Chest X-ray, PA view. Patient: 60 years old, sex M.
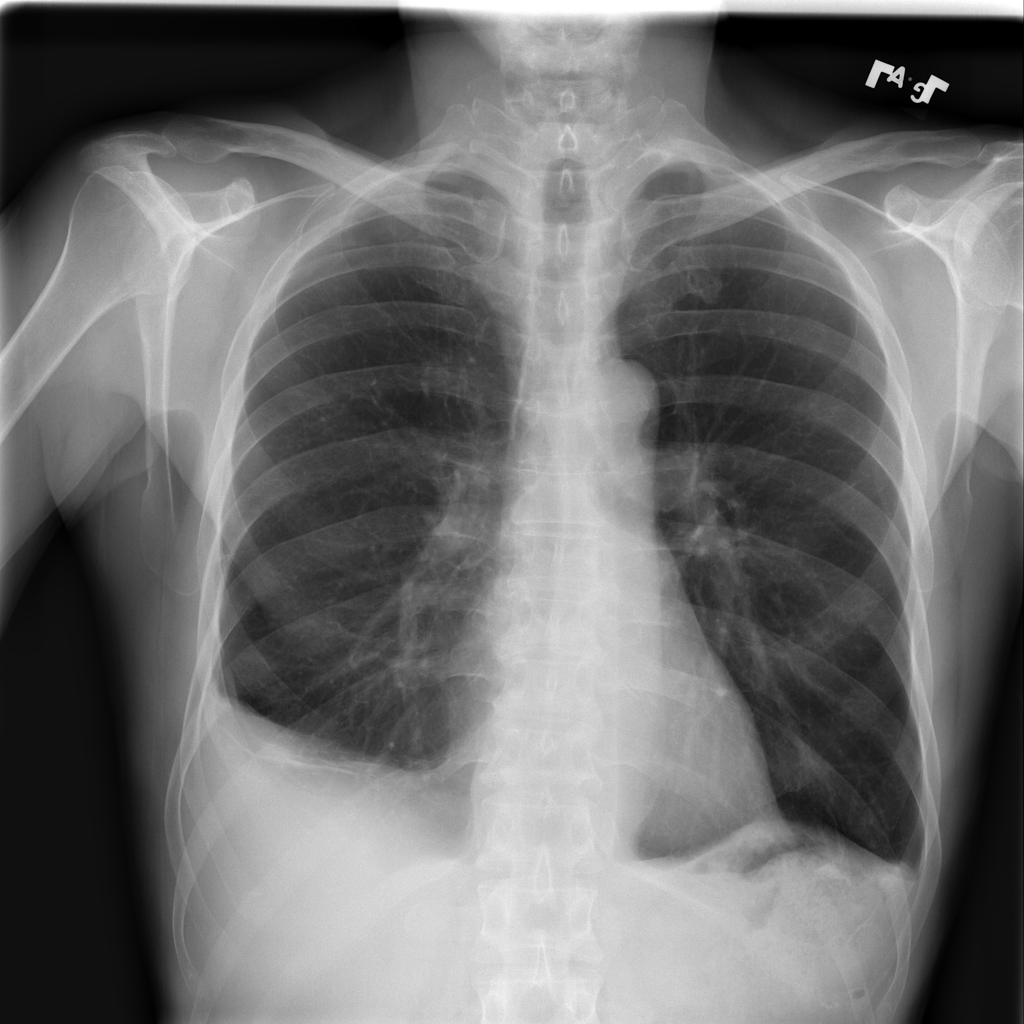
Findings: No Finding